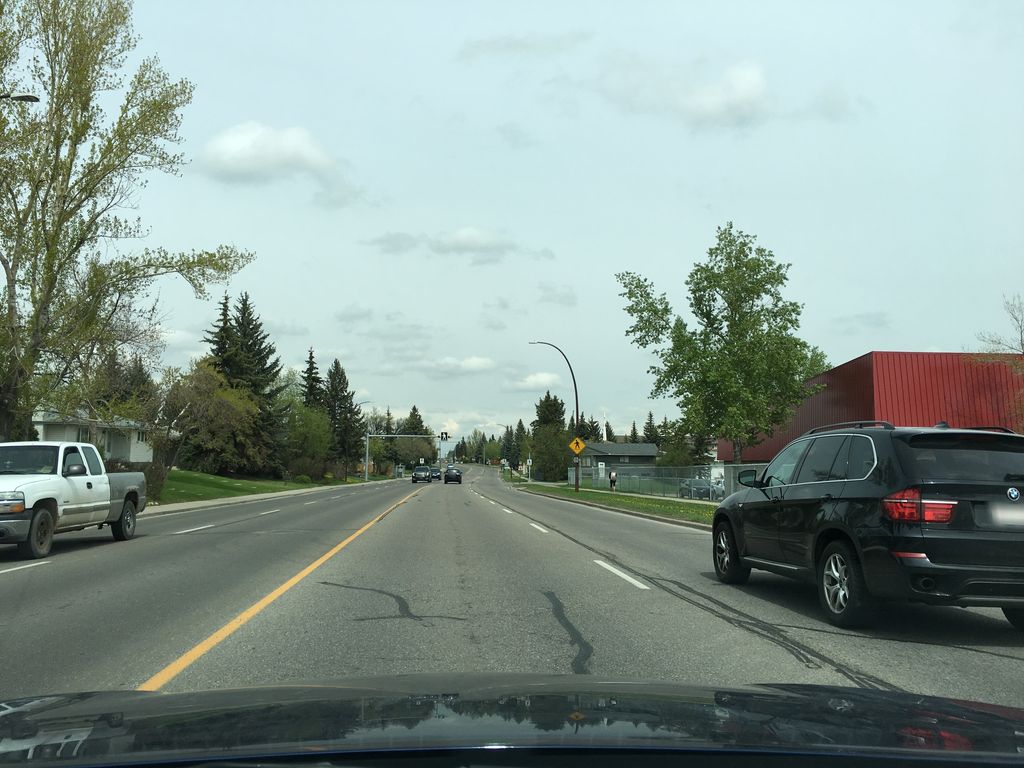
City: calgary